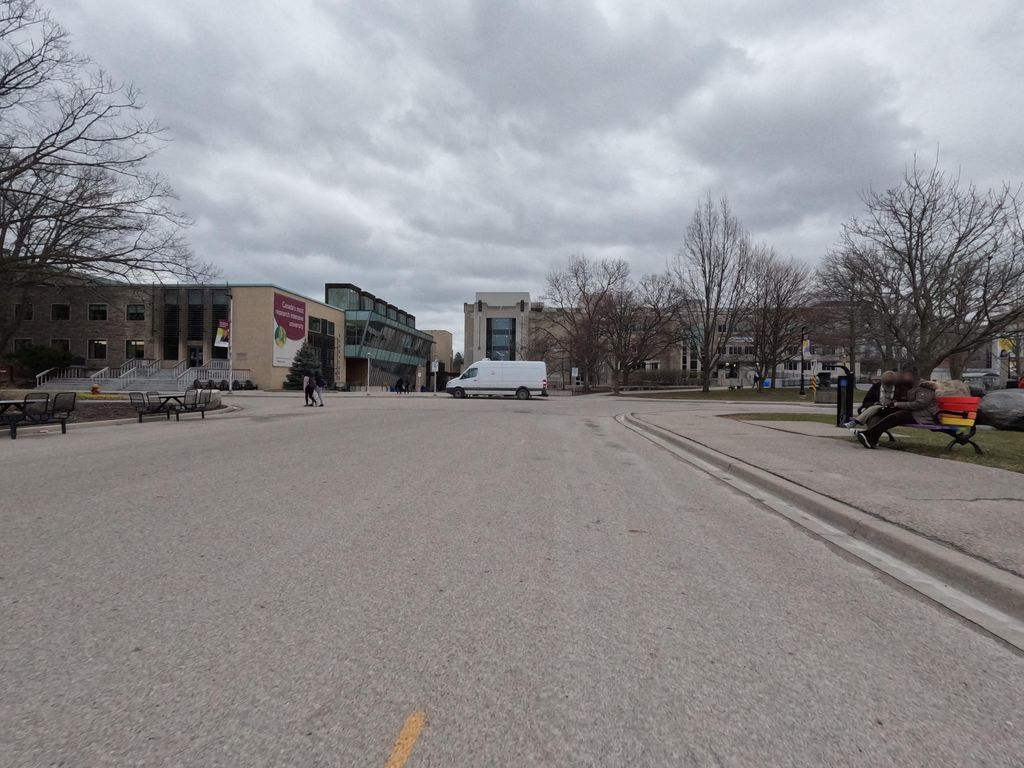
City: hamilton